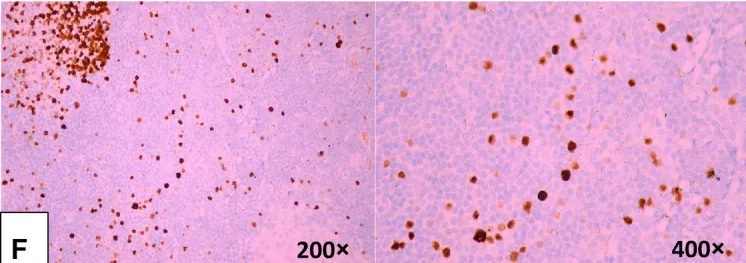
Microscopic findings of the liver confirming B-cell non-Hodgkin's lymphoma of MALT type. And . (F) A relatively low proliferation fraction detected by Ki67 immunostaining (~13.
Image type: pathology (immunostaining)